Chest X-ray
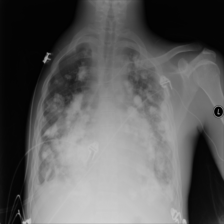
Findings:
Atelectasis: negative
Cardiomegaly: negative
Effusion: negative
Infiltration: negative
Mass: negative
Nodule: negative
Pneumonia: negative
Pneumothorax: negative
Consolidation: negative
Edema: negative
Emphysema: negative
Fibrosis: negative
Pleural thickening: negative
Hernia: negative